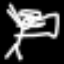
Label: angel